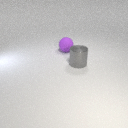
large purple rubber sphere to the left of large gray metal cylinder